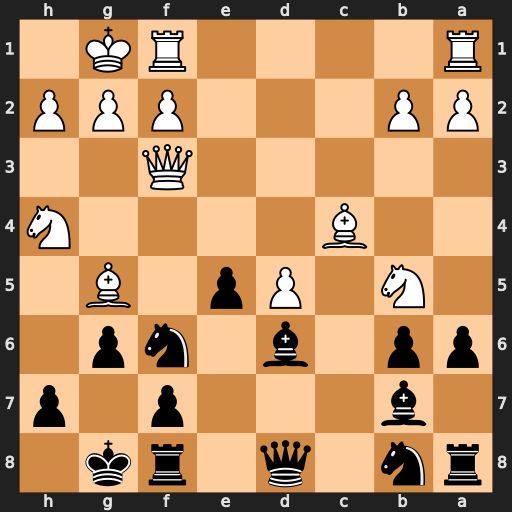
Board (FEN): rn1q1rk1/1b3p1p/pp1b1np1/1N1Pp1B1/2B4N/5Q2/PP3PPP/R4RK1
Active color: b
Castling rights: -
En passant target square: -
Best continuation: axb5 Bxf6 e4